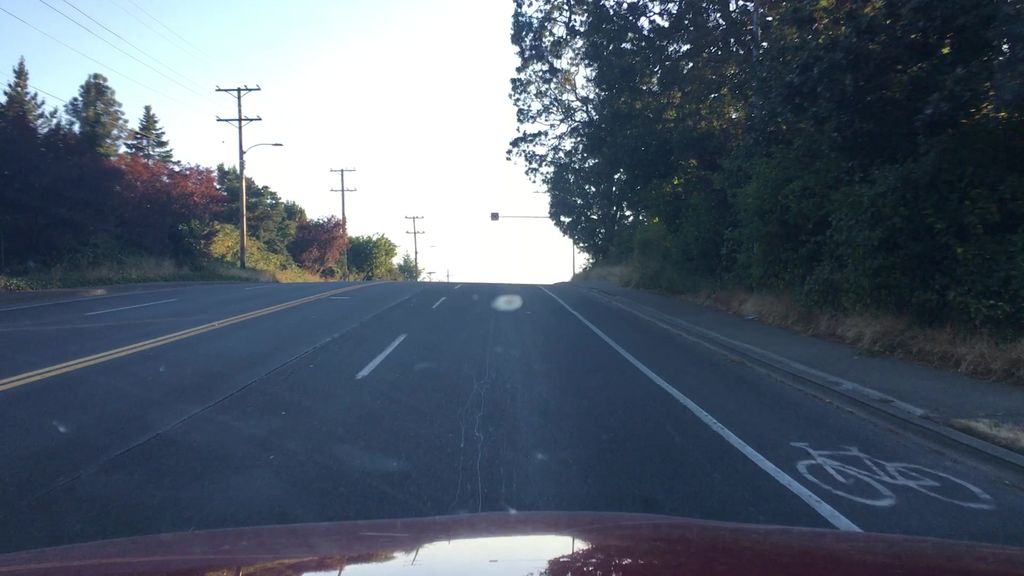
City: victoria